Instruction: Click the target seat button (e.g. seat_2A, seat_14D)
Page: checkout_seats
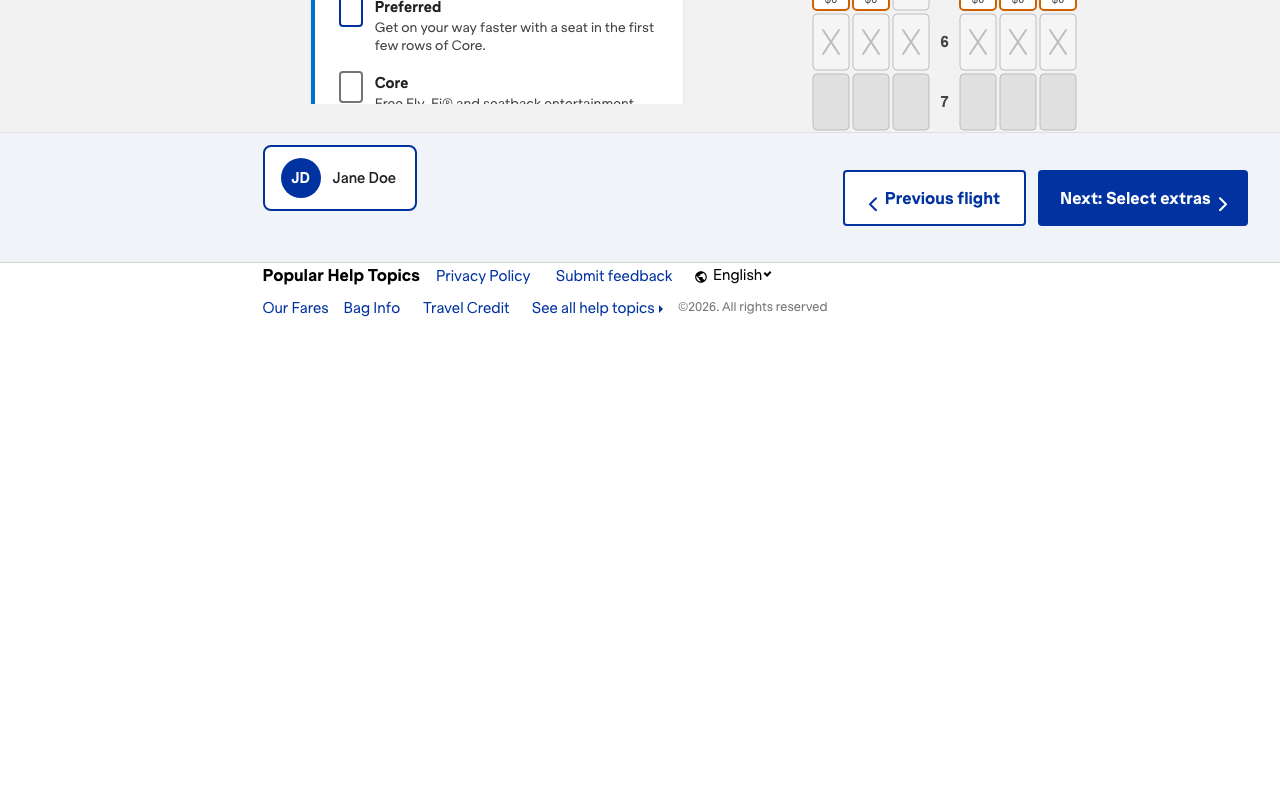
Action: click